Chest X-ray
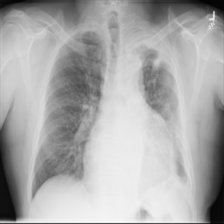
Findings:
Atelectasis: negative
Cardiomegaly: positive
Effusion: positive
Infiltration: negative
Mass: negative
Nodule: negative
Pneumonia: negative
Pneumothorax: negative
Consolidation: negative
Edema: negative
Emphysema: positive
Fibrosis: positive
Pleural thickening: negative
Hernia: negative